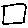
Label: square